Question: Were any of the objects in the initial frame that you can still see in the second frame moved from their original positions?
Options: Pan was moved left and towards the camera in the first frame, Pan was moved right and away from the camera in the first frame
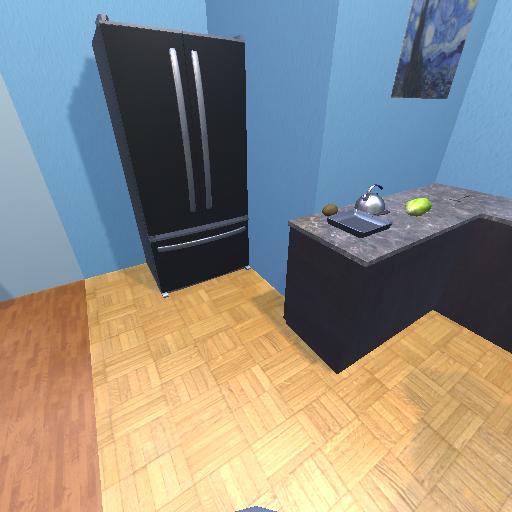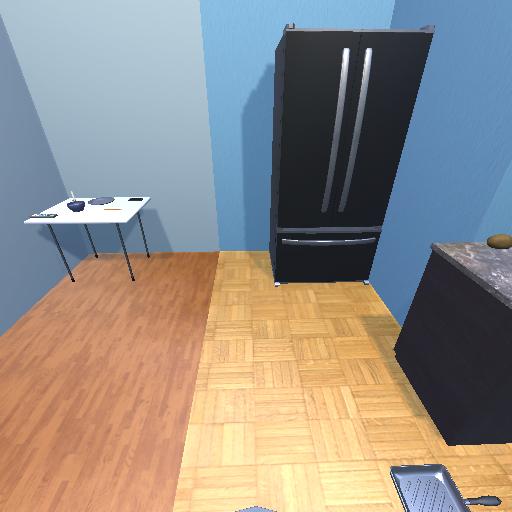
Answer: Pan was moved left and towards the camera in the first frame